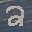
Label: 2